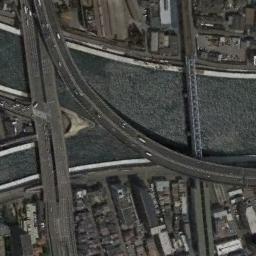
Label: bridge